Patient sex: F
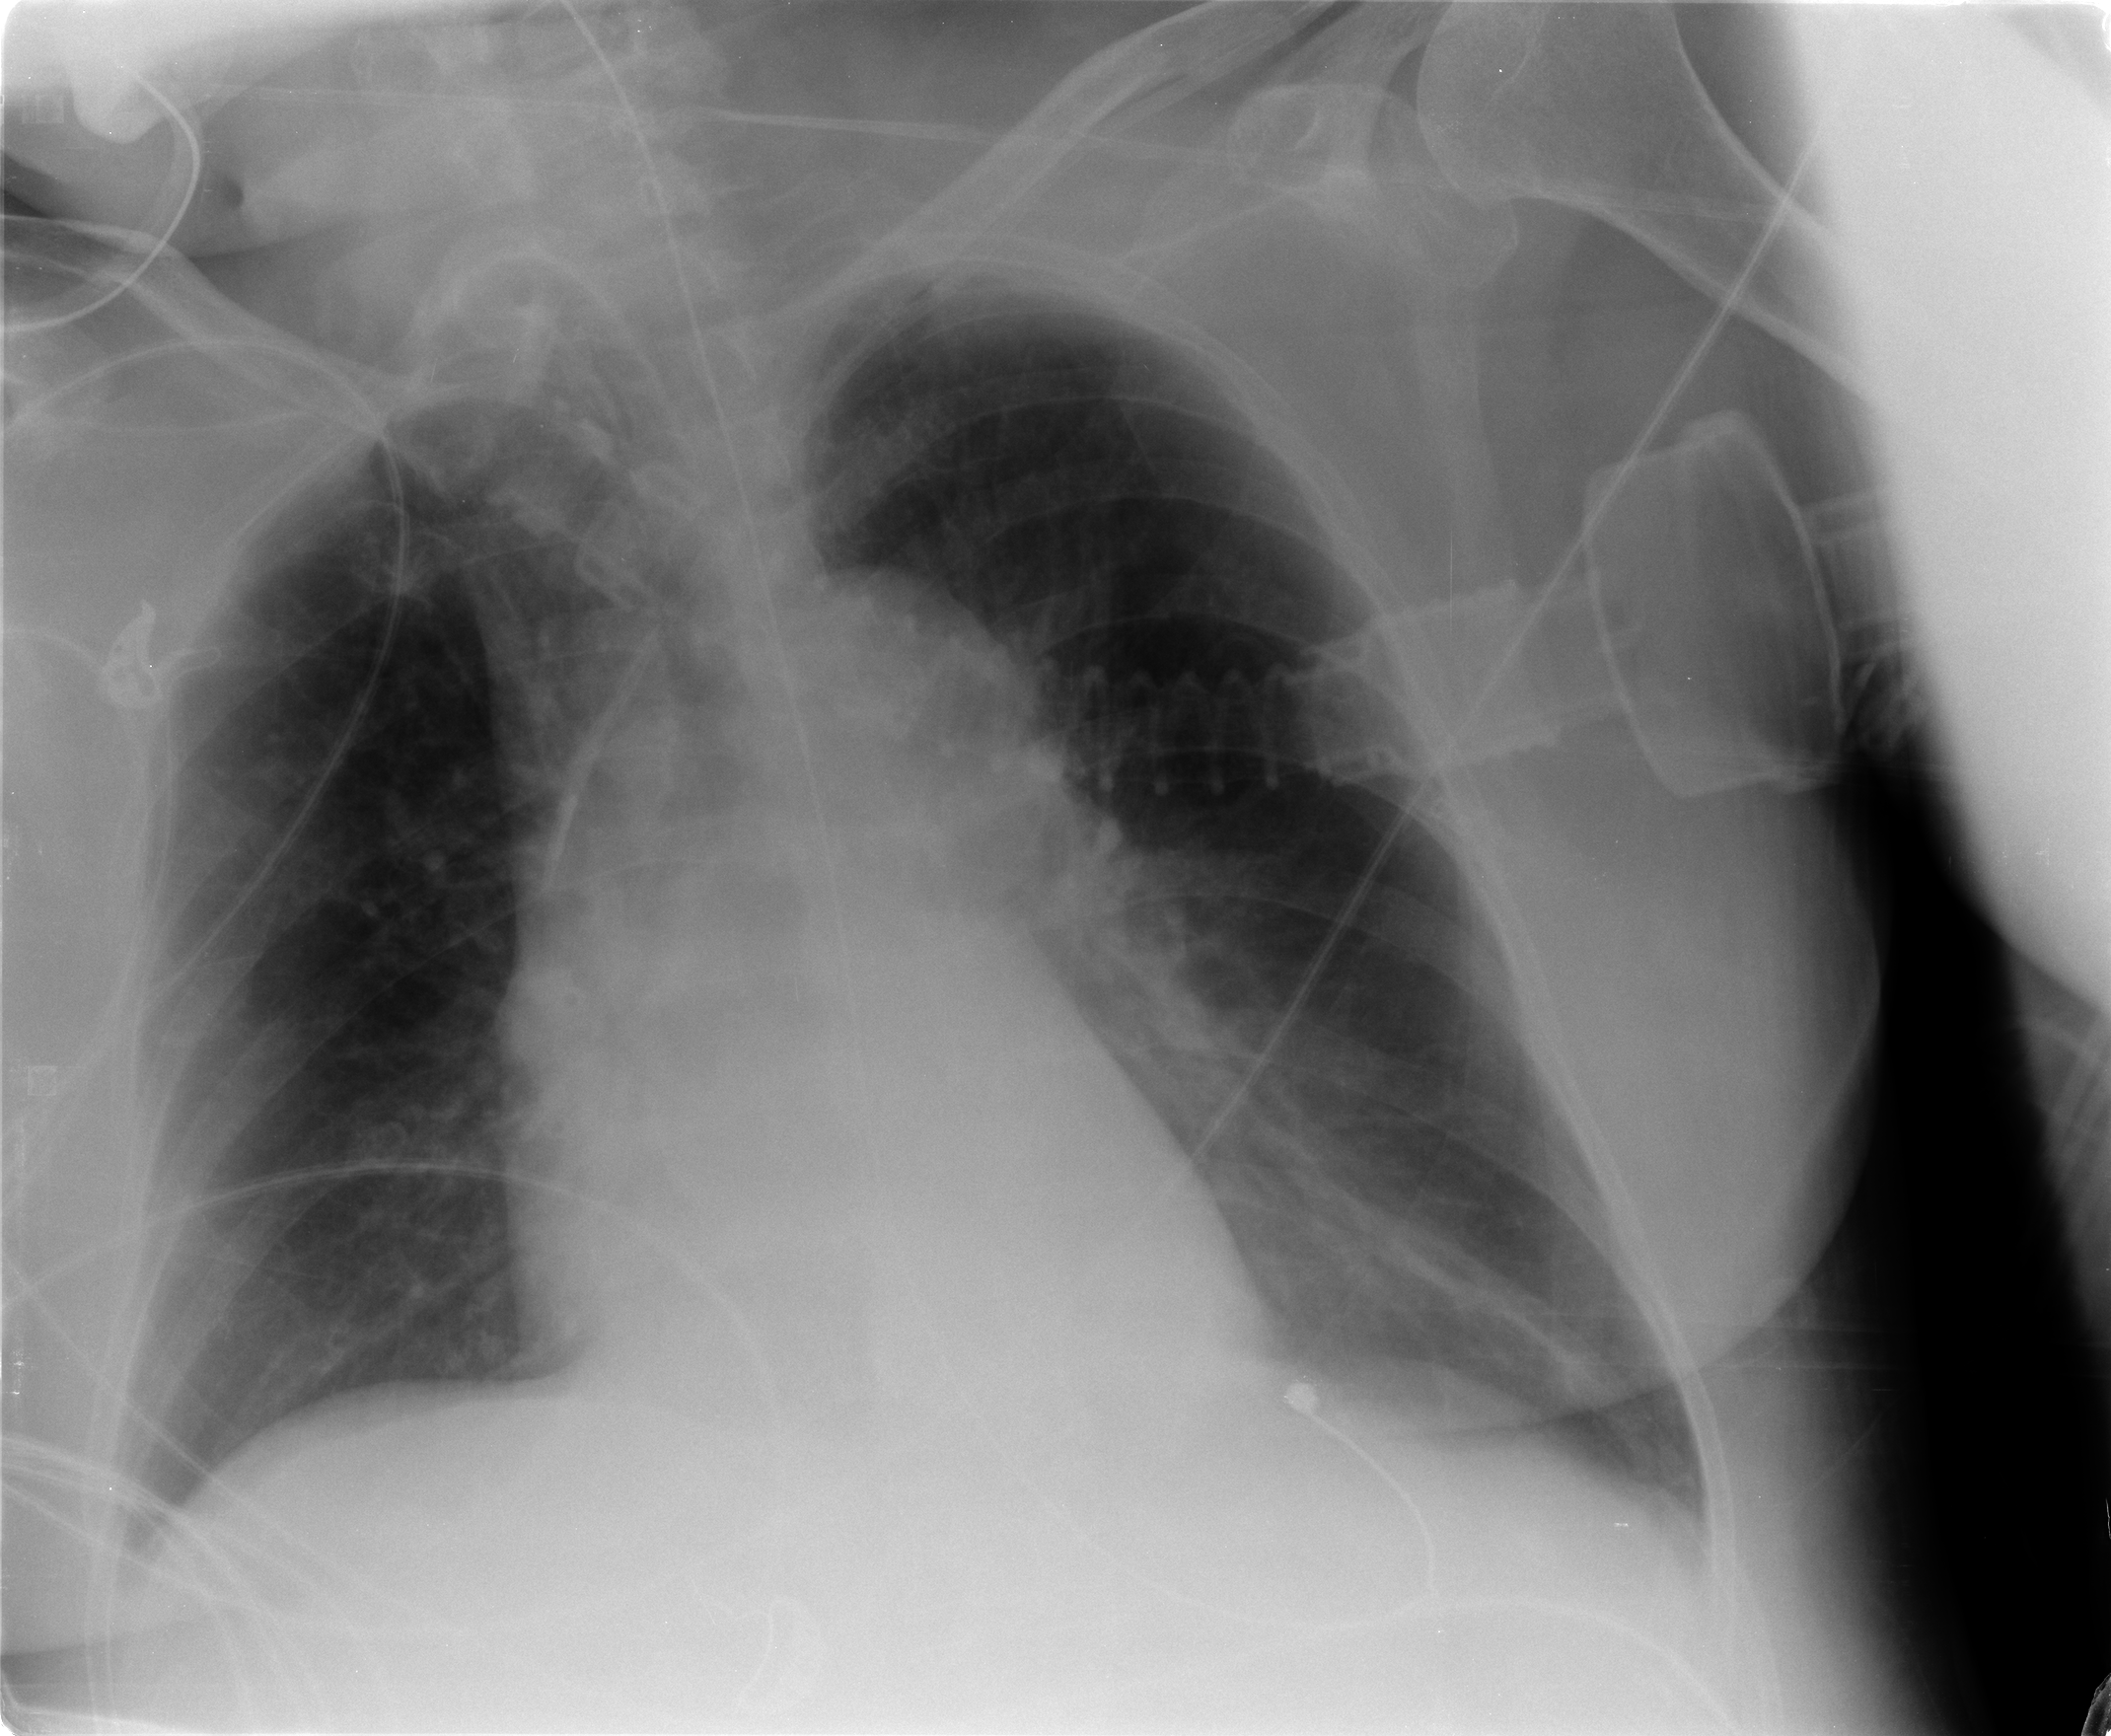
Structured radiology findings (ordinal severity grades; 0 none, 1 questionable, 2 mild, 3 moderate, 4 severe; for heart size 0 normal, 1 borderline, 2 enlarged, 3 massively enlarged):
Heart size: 1
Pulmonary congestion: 2
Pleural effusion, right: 0
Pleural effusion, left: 0
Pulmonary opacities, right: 0
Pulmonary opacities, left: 2
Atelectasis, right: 0
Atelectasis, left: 2